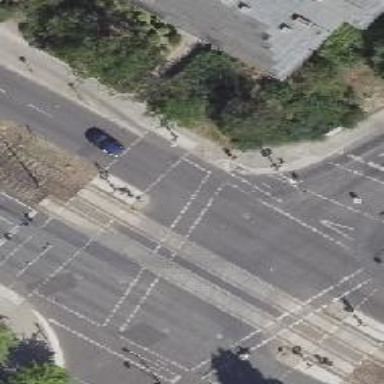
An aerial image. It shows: Crossing with traffic signals.